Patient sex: M
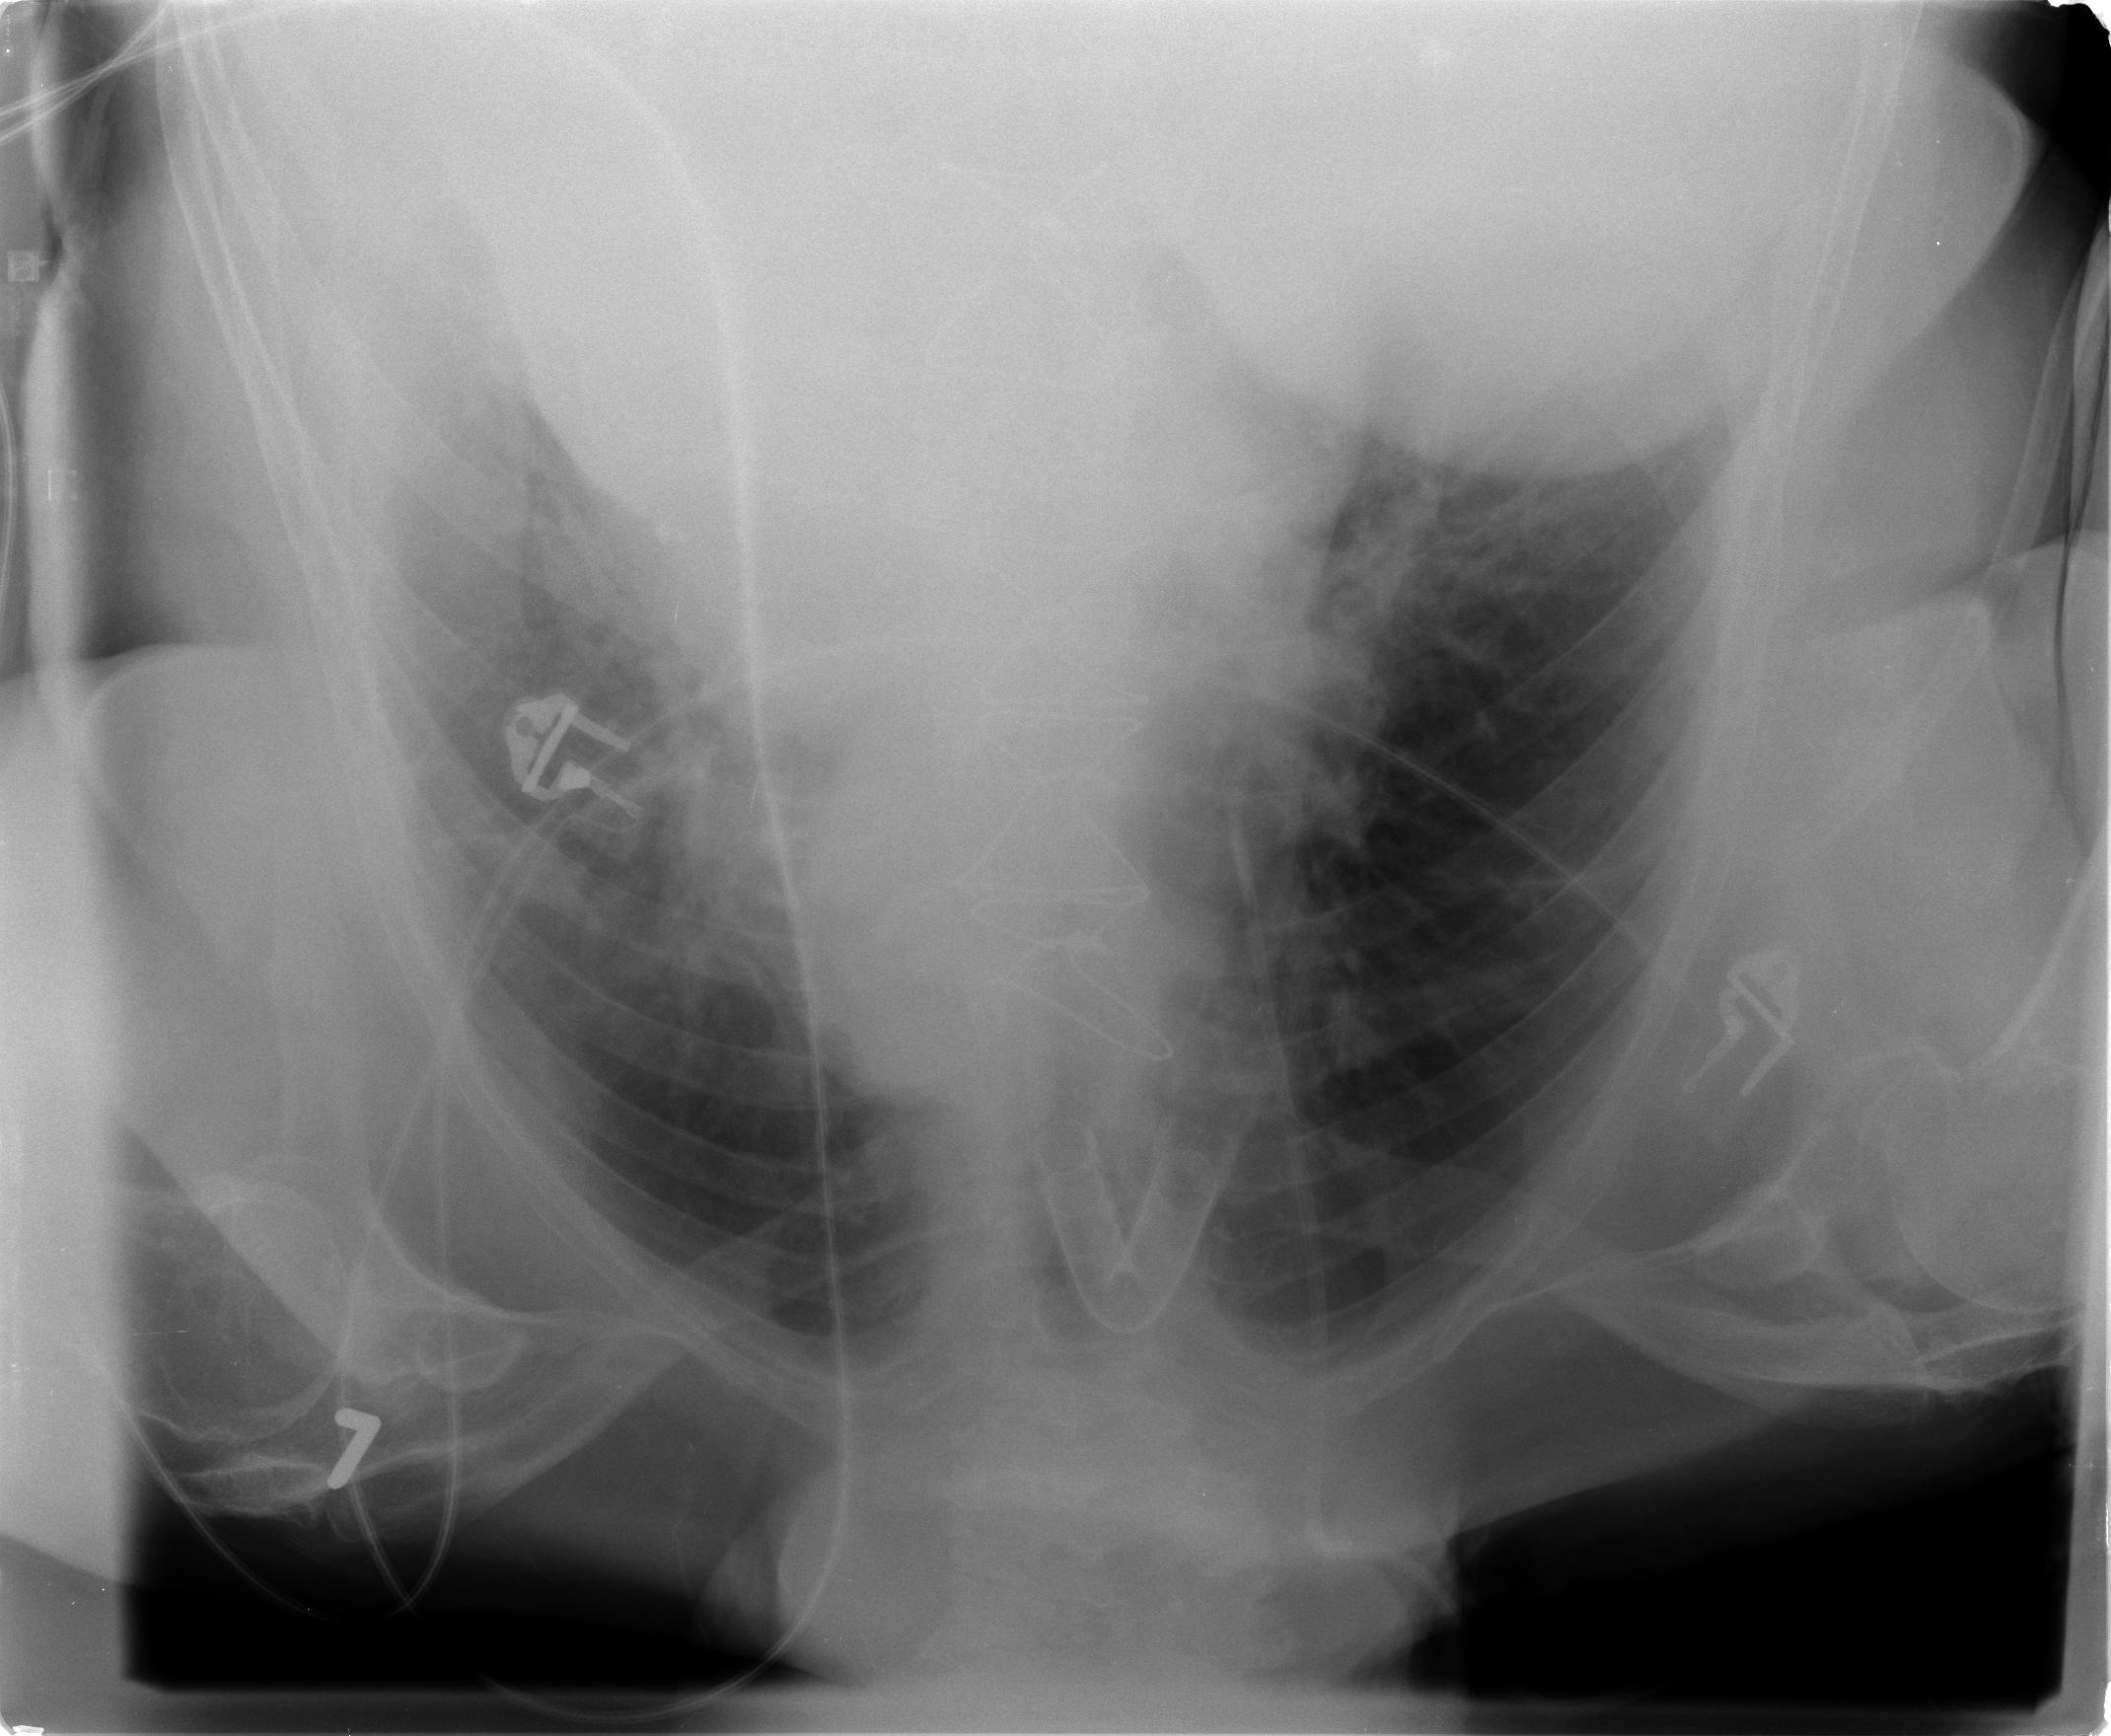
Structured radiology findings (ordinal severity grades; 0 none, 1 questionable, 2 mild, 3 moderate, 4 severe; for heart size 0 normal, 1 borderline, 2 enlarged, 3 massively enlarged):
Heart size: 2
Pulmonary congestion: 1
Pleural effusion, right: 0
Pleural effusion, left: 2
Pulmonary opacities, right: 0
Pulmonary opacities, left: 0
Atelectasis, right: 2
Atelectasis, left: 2